Field crop: maize
Growth stage: 2
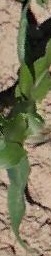
Species: maize